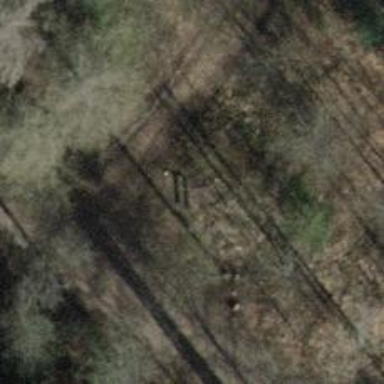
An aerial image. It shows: Brown bench.